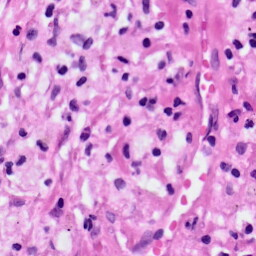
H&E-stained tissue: Lung